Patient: sex M, age 44
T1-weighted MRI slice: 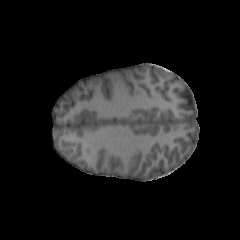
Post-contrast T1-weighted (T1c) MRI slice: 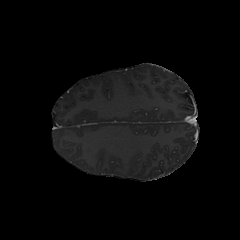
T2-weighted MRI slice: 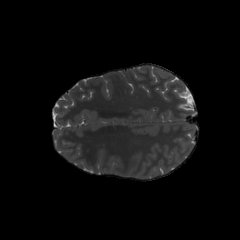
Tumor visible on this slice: no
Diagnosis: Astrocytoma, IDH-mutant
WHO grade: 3